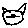
Label: cat